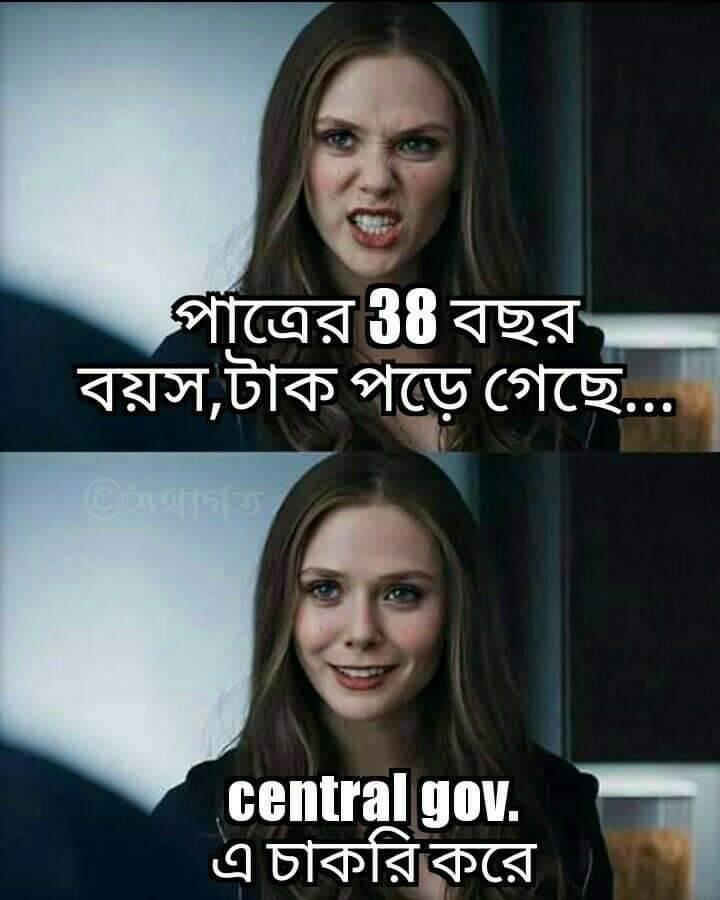
Caption: পাত্রের 38 বছর বয়স, টাক পড়ে গেছে...   central gov.  এ চাকরি করে
Label: hate